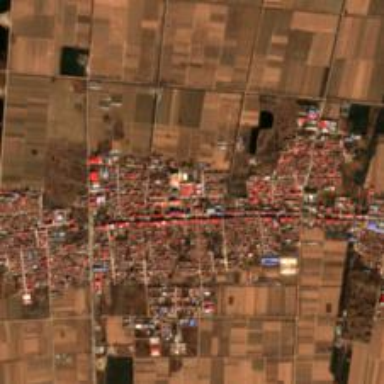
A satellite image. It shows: Ethnic township within town.